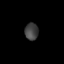
Tissue: lung
Cell type: Endothelial cells
Senescence score: 0.5628
Nuclear area (px): 227
Mean DAPI intensity: 64.965